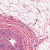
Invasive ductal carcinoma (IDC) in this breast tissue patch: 0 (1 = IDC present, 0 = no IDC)